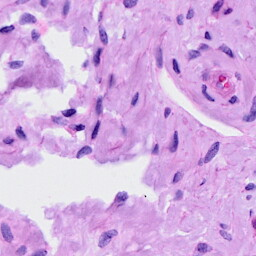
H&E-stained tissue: Cervix